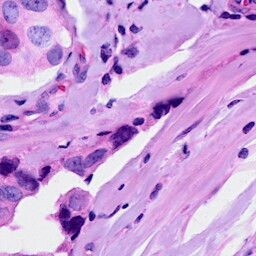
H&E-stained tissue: Breast